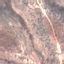
Land use / land cover: HerbaceousVegetation